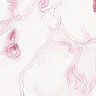
Metastatic tissue present: no